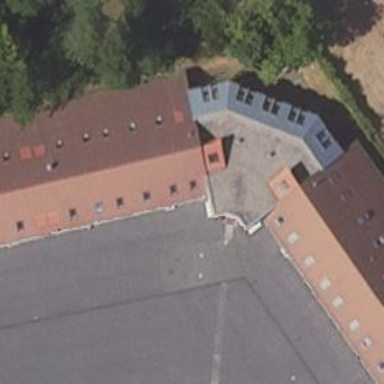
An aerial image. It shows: Fire station building.